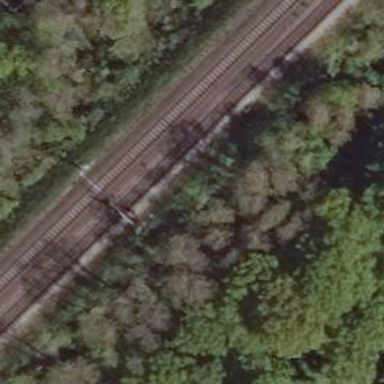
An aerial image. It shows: Milestone along the railway with catenary mast.